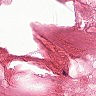
Metastatic tissue present: no